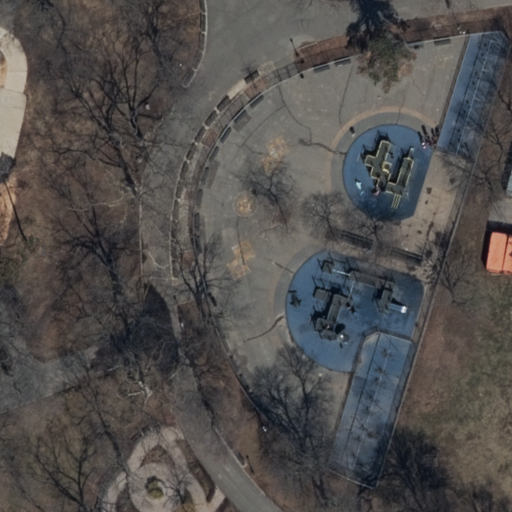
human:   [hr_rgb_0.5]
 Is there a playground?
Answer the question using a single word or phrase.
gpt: yes

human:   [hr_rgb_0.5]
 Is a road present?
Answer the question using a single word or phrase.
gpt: yes

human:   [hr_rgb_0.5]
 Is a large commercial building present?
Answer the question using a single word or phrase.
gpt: no

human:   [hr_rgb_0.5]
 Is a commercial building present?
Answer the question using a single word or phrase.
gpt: no

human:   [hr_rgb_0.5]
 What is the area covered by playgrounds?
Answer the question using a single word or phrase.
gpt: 3550m2

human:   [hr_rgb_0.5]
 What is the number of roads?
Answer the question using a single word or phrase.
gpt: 6

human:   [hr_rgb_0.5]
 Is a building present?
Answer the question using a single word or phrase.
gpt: yes

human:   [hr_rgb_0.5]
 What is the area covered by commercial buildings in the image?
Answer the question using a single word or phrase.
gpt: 0m2

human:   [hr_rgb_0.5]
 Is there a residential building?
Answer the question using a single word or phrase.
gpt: yes

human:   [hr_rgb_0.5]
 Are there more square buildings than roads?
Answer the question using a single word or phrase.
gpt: no

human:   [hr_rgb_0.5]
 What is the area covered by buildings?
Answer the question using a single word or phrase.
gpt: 48m2

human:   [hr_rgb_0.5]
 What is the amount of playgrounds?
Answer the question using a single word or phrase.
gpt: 1

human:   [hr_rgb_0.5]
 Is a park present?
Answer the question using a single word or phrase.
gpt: yes

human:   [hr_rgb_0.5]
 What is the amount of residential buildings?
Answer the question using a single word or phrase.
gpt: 1

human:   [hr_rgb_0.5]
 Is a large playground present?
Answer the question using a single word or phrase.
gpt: yes

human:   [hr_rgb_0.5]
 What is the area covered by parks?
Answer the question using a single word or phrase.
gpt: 938m2

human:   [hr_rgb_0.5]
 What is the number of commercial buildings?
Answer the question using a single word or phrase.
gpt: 0

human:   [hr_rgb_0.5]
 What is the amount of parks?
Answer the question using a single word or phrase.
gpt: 1

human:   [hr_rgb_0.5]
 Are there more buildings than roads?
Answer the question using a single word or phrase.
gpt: no

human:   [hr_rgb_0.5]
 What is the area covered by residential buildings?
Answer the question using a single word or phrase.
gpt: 48m2

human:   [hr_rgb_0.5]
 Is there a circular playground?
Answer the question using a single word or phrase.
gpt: no

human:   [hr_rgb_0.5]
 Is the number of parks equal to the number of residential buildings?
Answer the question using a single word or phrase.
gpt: yes

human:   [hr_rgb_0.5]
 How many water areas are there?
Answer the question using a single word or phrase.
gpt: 0

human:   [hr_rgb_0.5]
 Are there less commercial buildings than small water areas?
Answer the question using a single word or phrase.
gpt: no

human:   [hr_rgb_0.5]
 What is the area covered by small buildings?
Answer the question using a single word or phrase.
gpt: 48m2

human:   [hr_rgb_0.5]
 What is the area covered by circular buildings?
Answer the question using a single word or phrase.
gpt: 0m2

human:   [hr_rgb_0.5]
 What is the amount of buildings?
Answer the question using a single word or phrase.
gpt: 1

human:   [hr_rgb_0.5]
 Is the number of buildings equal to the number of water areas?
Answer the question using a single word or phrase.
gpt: no

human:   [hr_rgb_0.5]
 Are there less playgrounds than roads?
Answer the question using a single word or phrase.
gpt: yes

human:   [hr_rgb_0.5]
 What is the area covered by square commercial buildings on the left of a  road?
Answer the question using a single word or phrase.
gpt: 0m2

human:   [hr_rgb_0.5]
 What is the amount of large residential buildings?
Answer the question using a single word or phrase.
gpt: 0

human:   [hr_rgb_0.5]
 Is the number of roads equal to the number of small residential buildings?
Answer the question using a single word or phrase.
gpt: no

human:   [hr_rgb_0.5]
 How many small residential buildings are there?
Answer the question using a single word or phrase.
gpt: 1

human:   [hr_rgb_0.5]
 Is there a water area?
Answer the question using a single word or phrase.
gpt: no

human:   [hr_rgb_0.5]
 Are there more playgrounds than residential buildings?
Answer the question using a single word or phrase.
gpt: no

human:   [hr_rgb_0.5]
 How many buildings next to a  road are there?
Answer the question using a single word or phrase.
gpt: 1

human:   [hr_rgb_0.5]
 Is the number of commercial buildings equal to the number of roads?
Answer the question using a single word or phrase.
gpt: no

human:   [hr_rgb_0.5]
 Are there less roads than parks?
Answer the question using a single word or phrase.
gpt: no

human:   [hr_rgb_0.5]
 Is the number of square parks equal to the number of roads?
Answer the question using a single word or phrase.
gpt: no

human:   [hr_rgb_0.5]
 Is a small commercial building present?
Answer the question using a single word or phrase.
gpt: no

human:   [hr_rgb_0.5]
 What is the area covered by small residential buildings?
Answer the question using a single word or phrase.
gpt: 48m2

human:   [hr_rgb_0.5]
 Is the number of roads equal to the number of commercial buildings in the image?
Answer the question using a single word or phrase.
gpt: no

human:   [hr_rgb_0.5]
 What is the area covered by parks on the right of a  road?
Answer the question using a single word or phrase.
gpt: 0m2

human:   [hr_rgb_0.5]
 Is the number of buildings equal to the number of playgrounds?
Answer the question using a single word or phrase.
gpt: yes

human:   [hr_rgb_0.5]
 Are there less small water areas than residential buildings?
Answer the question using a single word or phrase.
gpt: yes

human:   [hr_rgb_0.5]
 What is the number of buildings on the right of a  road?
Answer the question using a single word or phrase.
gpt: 1

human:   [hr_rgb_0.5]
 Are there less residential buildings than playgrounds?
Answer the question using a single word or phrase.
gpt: no

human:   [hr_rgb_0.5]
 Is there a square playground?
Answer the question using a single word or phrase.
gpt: no

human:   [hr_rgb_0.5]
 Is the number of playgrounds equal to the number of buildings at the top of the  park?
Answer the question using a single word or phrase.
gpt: yes

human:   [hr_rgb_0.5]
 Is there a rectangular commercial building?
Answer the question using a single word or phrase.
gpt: no

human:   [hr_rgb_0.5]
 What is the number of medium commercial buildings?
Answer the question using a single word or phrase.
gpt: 0

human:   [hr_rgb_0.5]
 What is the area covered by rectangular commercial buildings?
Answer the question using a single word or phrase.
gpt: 0m2

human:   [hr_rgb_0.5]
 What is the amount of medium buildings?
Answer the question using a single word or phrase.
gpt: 0

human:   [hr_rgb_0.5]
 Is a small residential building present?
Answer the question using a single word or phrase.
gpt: yes

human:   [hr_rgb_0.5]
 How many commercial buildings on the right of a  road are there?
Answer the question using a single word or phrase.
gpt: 0

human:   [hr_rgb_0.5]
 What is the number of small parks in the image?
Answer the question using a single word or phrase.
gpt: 0

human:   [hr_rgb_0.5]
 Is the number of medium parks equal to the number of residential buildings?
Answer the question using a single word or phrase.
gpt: no

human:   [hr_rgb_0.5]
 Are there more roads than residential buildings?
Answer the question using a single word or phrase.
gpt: yes

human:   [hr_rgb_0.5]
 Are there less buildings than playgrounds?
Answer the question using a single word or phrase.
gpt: no

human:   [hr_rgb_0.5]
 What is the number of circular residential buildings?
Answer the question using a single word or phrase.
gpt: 0

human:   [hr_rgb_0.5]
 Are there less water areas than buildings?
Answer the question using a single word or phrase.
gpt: yes

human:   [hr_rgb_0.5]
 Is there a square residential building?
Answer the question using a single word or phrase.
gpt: no

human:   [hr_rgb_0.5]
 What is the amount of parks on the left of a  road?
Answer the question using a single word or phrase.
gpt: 1

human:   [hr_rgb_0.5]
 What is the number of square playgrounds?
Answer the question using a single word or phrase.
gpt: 0